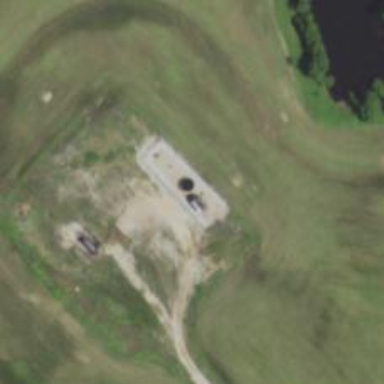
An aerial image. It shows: Storage tank that is man-made.